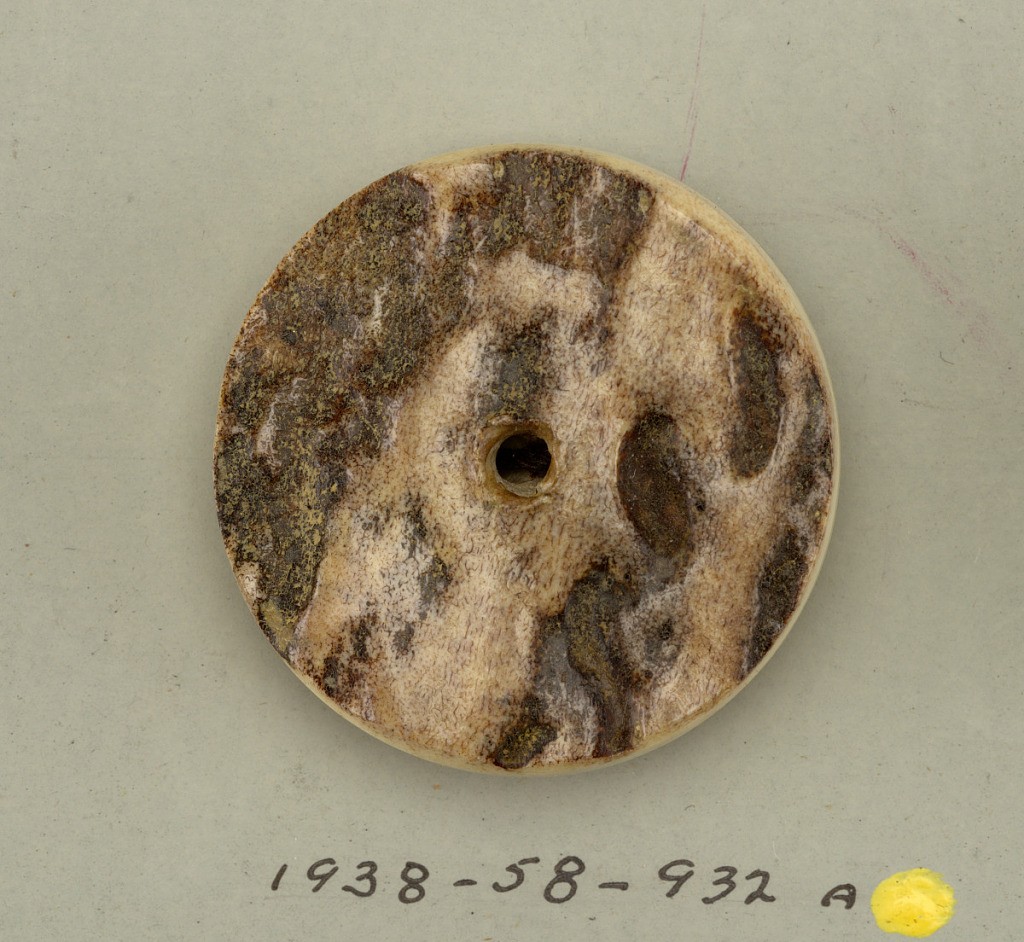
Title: Buttons
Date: late 19th century
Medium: bone [antler]
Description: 5 circular buttons made of deer's antlers with rough portion used for ornament; one hole.

Component -a is on card 2